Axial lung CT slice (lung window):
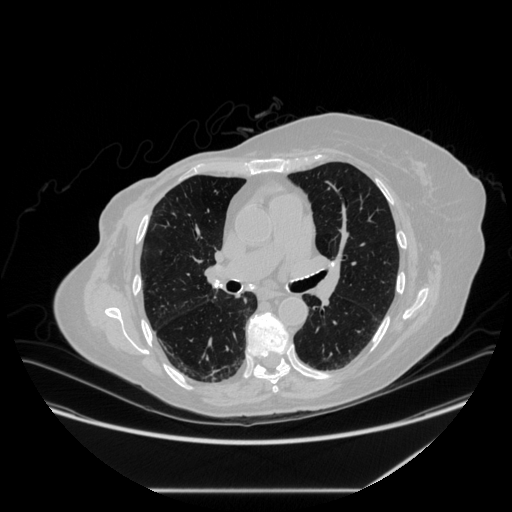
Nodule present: no